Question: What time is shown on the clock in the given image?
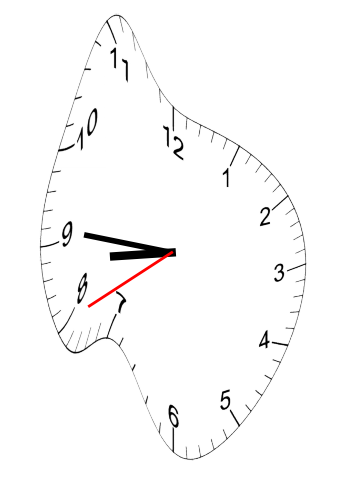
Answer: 08:45:40